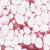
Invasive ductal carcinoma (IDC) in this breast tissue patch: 0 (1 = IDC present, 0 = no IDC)